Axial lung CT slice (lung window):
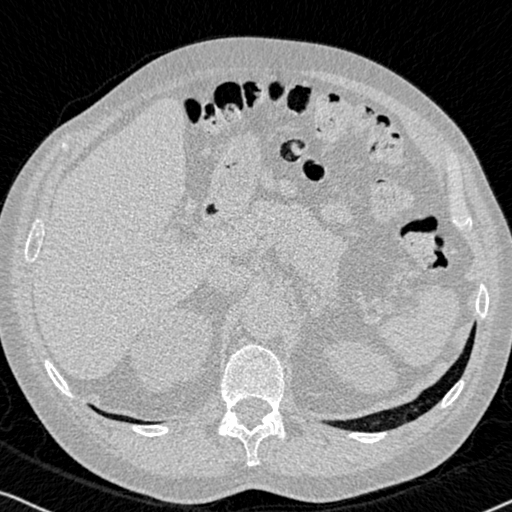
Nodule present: no